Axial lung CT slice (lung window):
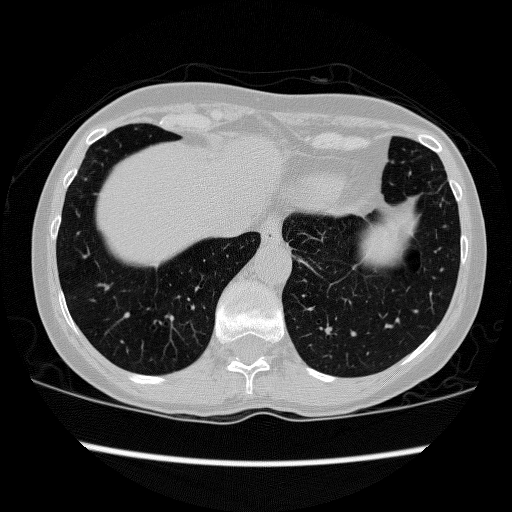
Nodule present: no